Brain MRI, modality: hrT2
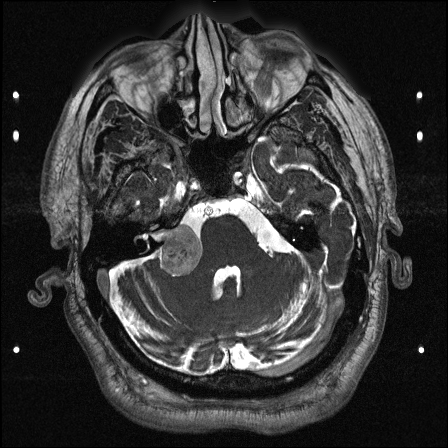